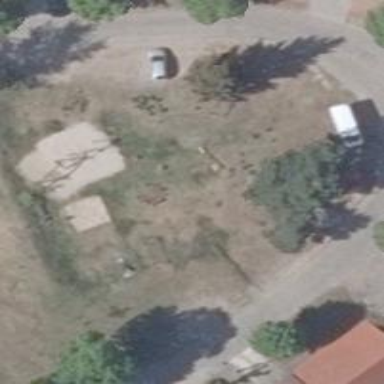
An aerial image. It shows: Playground area for leisure activities on the land.